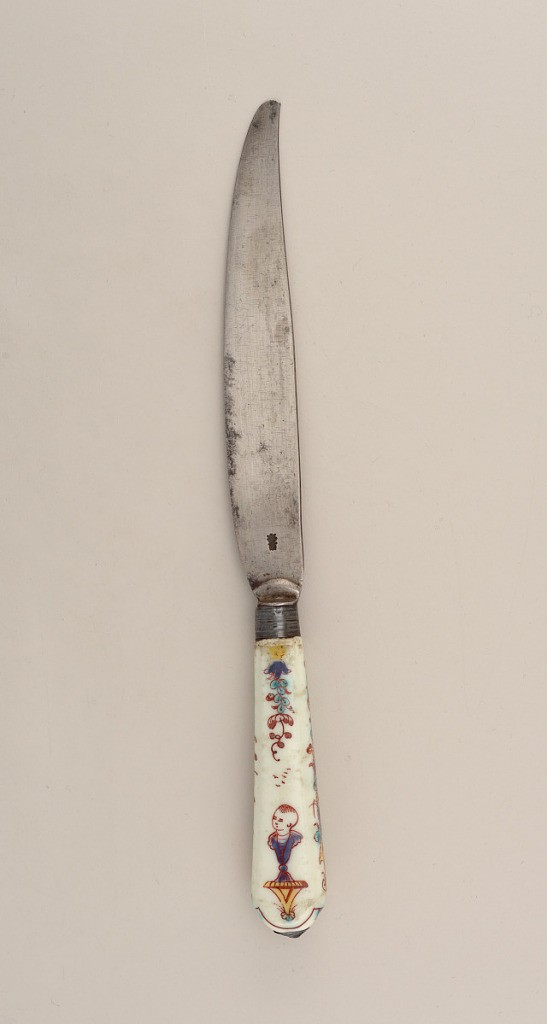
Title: Knife with Porcelain Handle (One of Four)
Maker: Saint-Cloud Porcelain Manufactory, French, active by 1693 - 1766
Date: ca. 1735–1740
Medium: soft paste porcelain, vitreous enamel, silver, steel
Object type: knife
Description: Blade has slightly curved upper edge. Lower edge tapering towards the point. Drop bolster, silver ferrule has horizontal bands. Tapering white porcelain handle with rounded top, flat sides. Handle decorated with kakiemon design in blue, green and yellow (underglaze) and red-brown overglaze. Silver button cap at the top of the handle.